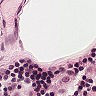
Metastatic tissue present: no